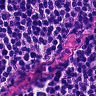
Metastatic tissue present: no